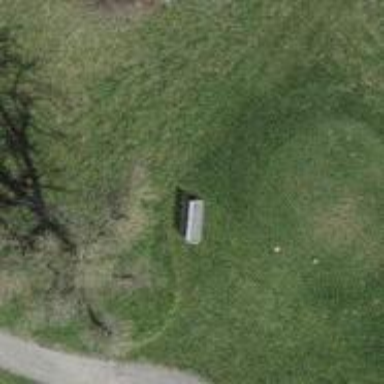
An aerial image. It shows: Bench.